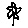
Label: flower